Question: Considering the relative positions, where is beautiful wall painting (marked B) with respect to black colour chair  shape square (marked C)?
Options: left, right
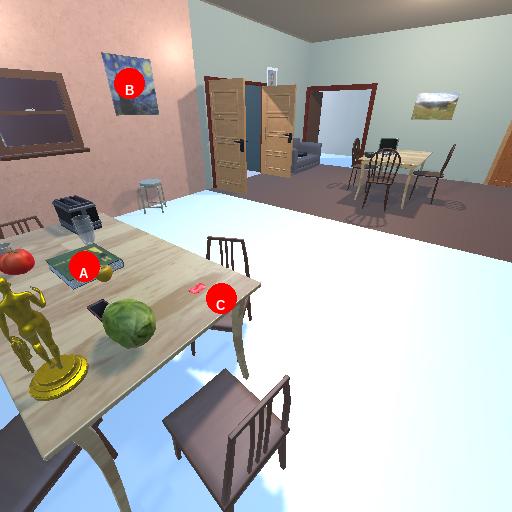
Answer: left